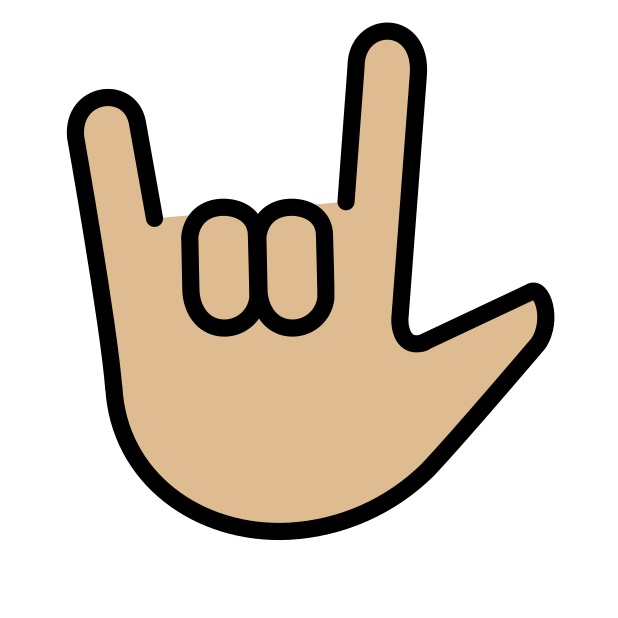
love-you gesture: medium-light skin tone